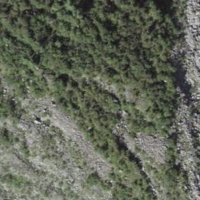
EUNIS habitat code: 23
Species observed at this site:
Phoenicurus ochruros